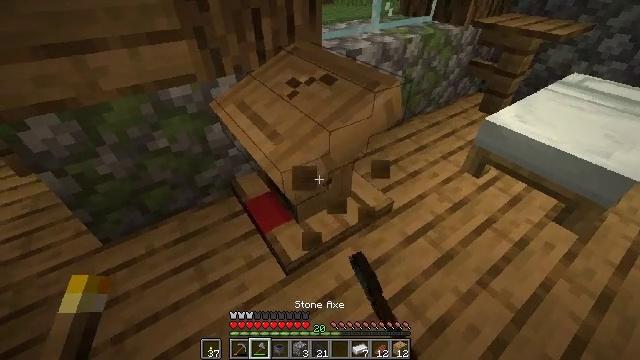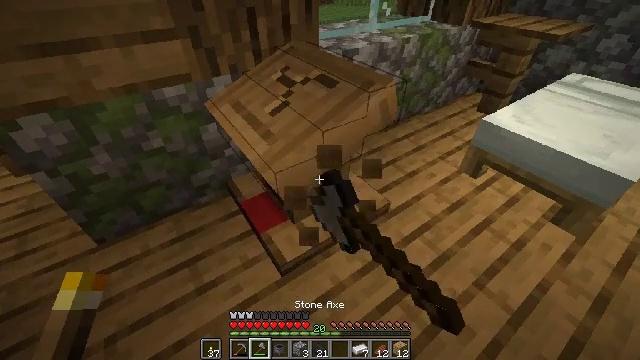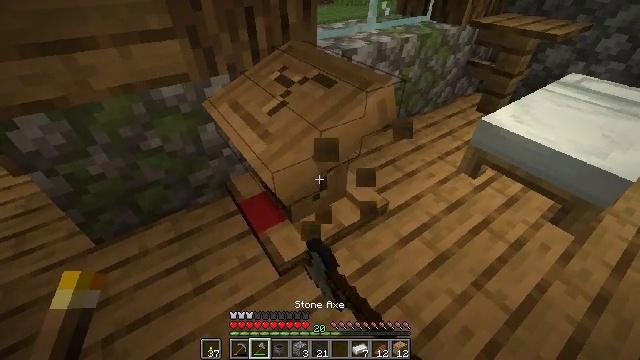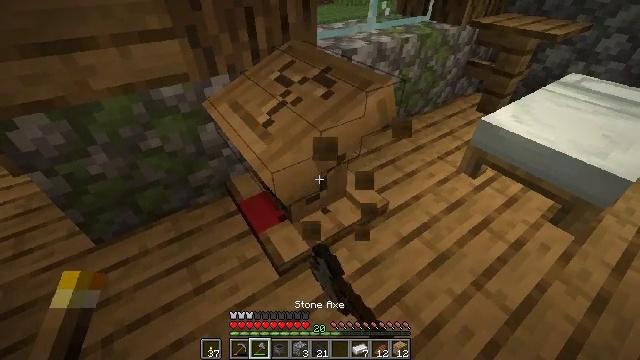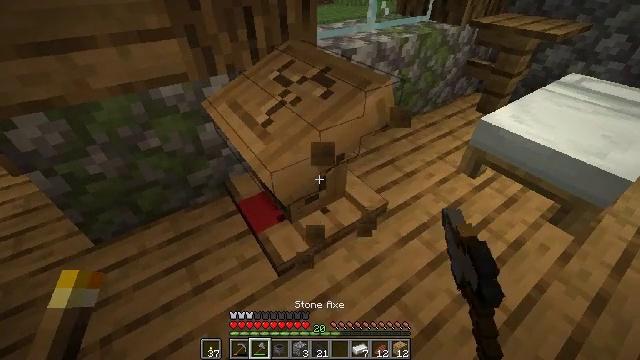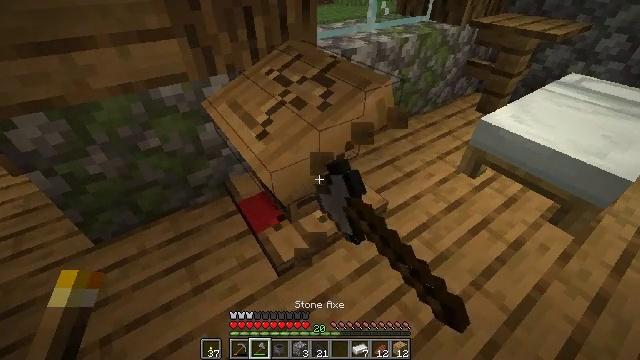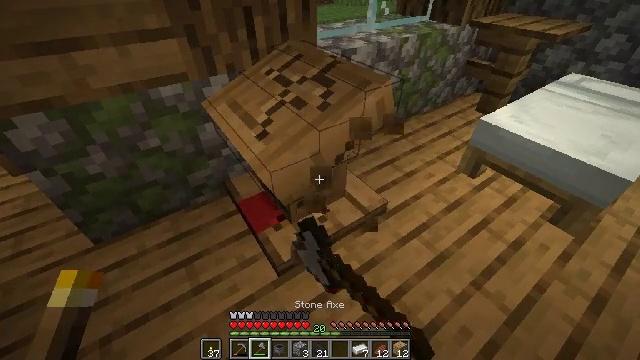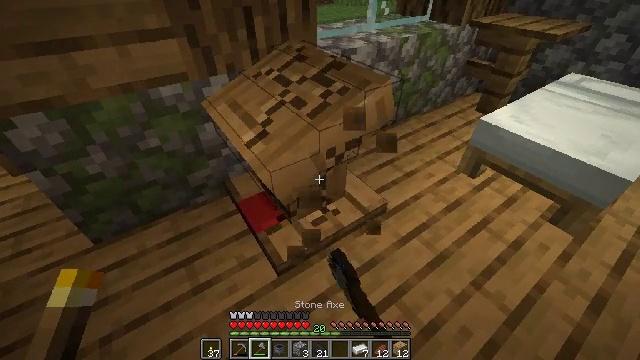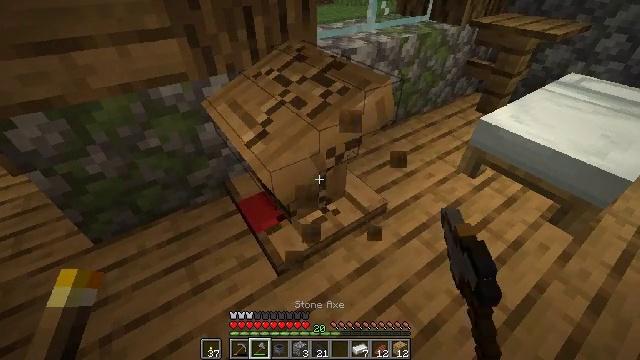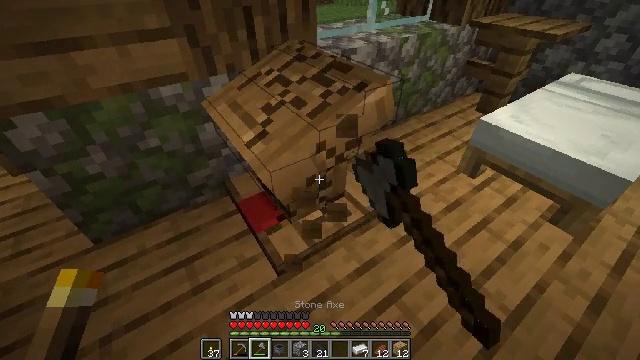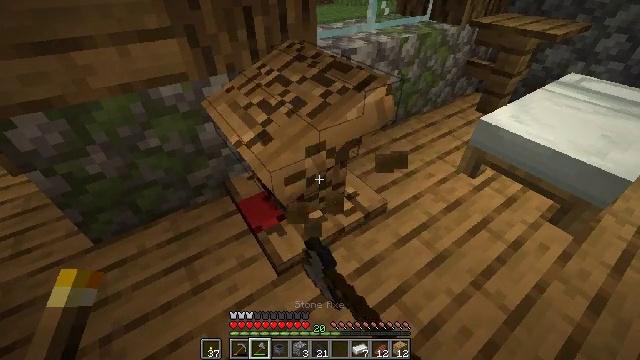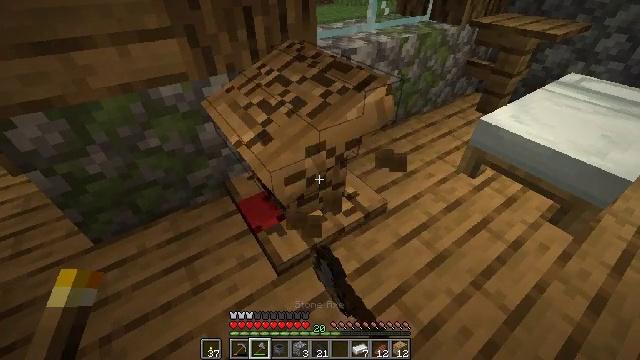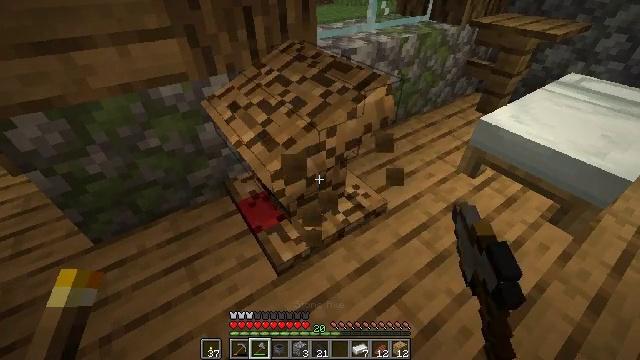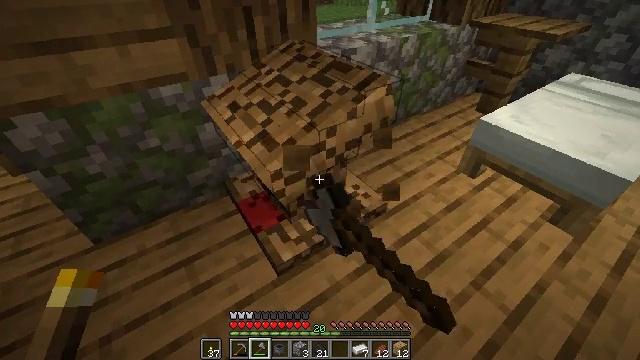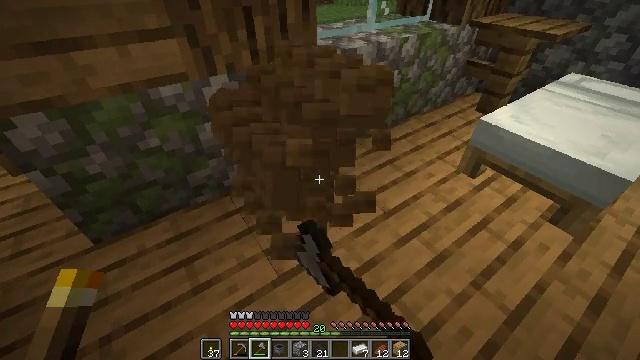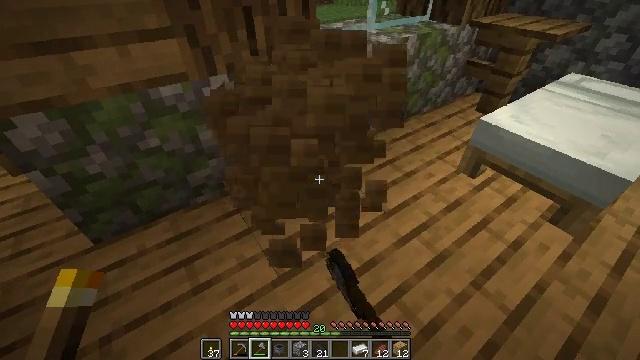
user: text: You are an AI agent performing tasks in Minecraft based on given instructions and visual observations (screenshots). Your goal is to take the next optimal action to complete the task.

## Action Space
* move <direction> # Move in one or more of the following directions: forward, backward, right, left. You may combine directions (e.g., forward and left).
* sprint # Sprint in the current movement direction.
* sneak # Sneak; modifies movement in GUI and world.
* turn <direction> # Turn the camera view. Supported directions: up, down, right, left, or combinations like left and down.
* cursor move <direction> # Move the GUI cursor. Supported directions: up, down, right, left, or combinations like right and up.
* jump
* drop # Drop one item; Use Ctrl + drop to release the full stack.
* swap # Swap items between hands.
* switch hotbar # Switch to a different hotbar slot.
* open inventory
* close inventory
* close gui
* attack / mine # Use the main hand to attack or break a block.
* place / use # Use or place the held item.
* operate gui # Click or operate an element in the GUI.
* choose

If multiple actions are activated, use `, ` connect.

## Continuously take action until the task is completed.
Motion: motion action
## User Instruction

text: Retrieve the lectern from the structure.
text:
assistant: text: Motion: attack / mine
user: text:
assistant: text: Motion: attack / mine
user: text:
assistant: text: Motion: attack / mine
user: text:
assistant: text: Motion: attack / mine
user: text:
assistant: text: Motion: attack / mine
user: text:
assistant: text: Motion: attack / mine
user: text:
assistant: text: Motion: attack / mine
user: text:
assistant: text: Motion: attack / mine
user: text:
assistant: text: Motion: attack / mine
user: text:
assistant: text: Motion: attack / mine
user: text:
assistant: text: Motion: attack / mine
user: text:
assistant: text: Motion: attack / mine
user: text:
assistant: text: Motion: attack / mine
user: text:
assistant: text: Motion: attack / mine
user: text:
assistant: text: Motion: attack / mine
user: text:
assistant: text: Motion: attack / mine
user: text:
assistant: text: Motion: attack / mine
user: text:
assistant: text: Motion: attack / mine
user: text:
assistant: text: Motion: move forward, attack / mine
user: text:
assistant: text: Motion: attack / mine